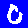
Digit: 0